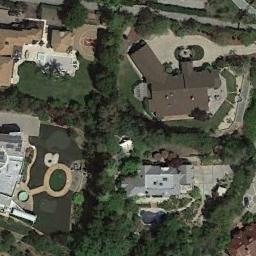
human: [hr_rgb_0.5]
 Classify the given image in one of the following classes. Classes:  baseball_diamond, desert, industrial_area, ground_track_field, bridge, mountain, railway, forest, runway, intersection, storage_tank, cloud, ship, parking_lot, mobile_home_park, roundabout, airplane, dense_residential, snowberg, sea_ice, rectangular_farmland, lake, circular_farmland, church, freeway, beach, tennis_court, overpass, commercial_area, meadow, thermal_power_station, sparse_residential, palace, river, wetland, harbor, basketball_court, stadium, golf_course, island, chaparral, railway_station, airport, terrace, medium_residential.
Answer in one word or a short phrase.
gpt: sparse_residential